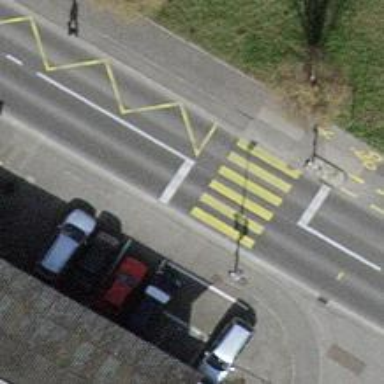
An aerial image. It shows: Road crossing with traffic signals.